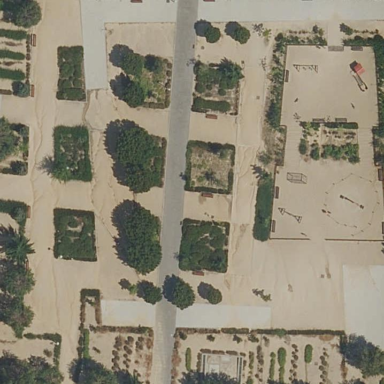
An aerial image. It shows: Lovely park for leisure and relaxation.